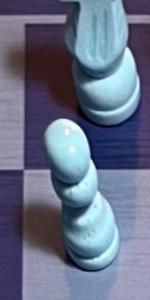
Label: Pawn_White